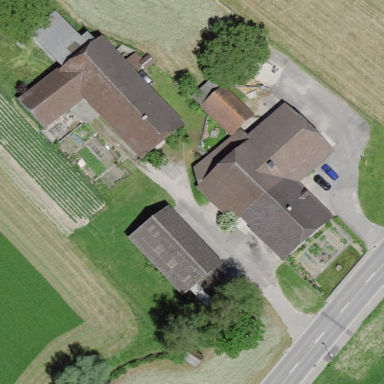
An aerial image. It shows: Farmyard area.